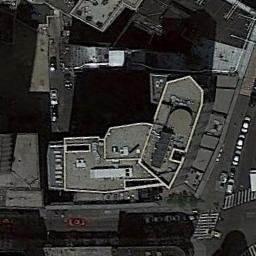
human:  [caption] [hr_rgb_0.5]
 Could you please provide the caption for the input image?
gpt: In a commercial district there are several tall buildings of different shapes and several roads with many cars .

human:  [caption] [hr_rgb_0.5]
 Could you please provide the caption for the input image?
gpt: There are three trees in the picture .

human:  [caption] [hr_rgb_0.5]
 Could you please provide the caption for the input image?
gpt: The commercial area is near the road with many cars .

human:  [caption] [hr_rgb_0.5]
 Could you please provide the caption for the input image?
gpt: A commercial area with some varied buildings is surrounded by some roads .

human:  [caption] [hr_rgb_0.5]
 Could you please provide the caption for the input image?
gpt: There are some buildings at the corner on a commercial area .